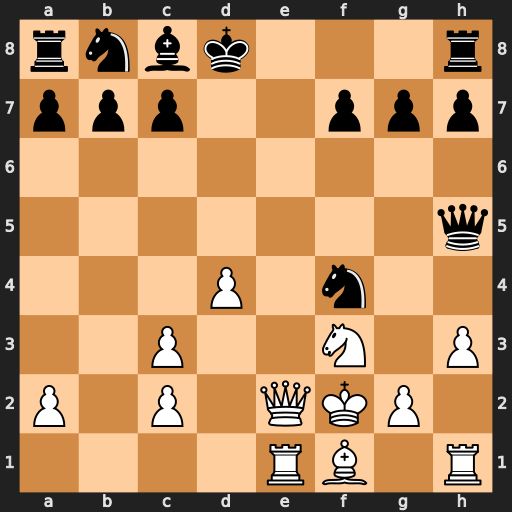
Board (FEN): rnbk3r/ppp2ppp/8/7q/3P1n2/2P2N1P/P1P1QKP1/4RB1R
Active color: w
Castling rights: -
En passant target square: -
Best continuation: Qe7#